Question: I want to replicate the same functionality as Modal dialog. Once a modal dialog is opened, it curtains (locks) the parent window. Now, If I have some button which opens a document in another Modal window, it does not curtain parent modal window (original window is still curtained).
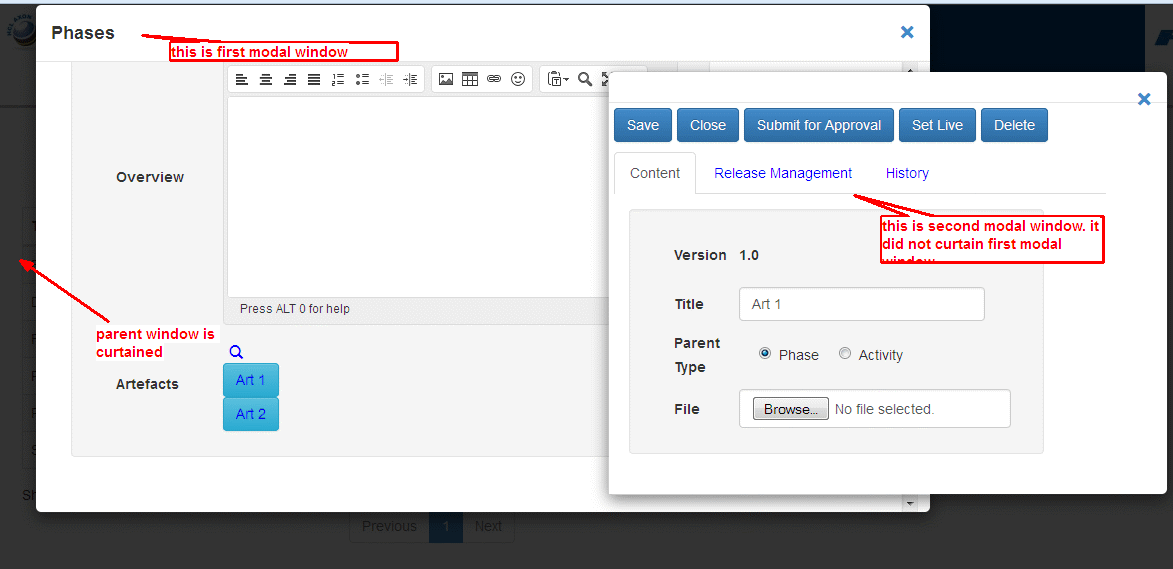
Answer: As Oliver Busse points out in the comments, this is not officially supported by Bootstrap 3. From <URL>:

If you're still intent on achieving this, any solution you create will rely custom code (and not in the Bootstrap theme you're currently using). As a proof of concept, I suggest you read up on <URL>, which achieves what I believe you're looking for. The main functionality seems to lie in triggering additional CSS classes to emulate the backdrop effect, whenever a subsequent modal button is clicked.
Here's the source for <URL> from the linked article. Here is the excerpted JavaScript, which applies the class of 'fv-modal-stack' to the underlying modals, and increments the z-index accordingly.
'''
$(document).ready(function () {
$('#openBtn').click(function () {
$('#myModal').modal({
show: true
})
});
$('.modal').on('hidden.bs.modal', function (event) {
$(this).removeClass('fv-modal-stack');
$('body').data('fv_open_modals', $('body').data('fv_open_modals') - 1);
});
$('.modal').on('shown.bs.modal', function (event) {
// keep track of the number of open modals
if (typeof ($('body').data('fv_open_modals')) == 'undefined') {
$('body').data('fv_open_modals', 0);
}
// if the z-index of this modal has been set, ignore.
if ($(this).hasClass('fv-modal-stack')) {
return;
}
$(this).addClass('fv-modal-stack');
$('body').data('fv_open_modals', $('body').data('fv_open_modals') + 1);
$(this).css('z-index', 1040 + (10 * $('body').data('fv_open_modals')));
$('.modal-backdrop').not('.fv-modal-stack')
.css('z-index', 1039 + (10 * $('body').data('fv_open_modals')));
$('.modal-backdrop').not('fv-modal-stack')
.addClass('fv-modal-stack');
});
});
'''